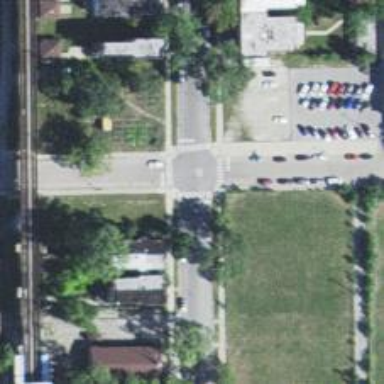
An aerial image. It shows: Uncontrolled zebra crossing on footway.